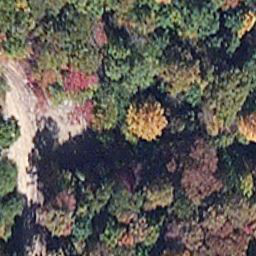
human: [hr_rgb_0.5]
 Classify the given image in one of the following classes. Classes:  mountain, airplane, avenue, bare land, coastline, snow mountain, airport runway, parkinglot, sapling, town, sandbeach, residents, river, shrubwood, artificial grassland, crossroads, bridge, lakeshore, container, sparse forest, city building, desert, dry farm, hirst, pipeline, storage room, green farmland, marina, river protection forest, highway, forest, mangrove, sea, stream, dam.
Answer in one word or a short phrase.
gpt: mangrove